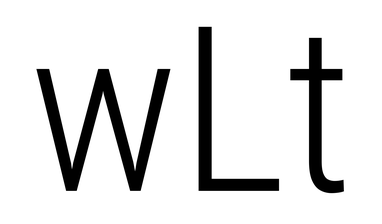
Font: Roboto_Condensed_Light